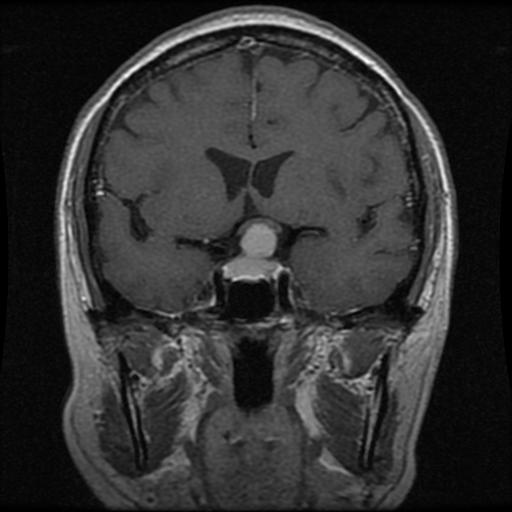
Label: pituitary